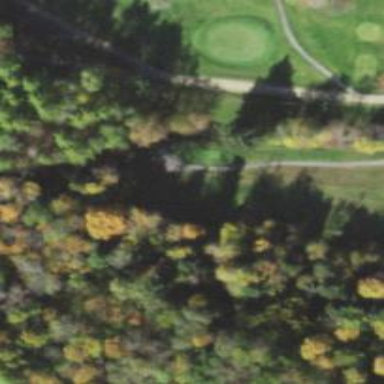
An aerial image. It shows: Pathway for golfing.